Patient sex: M
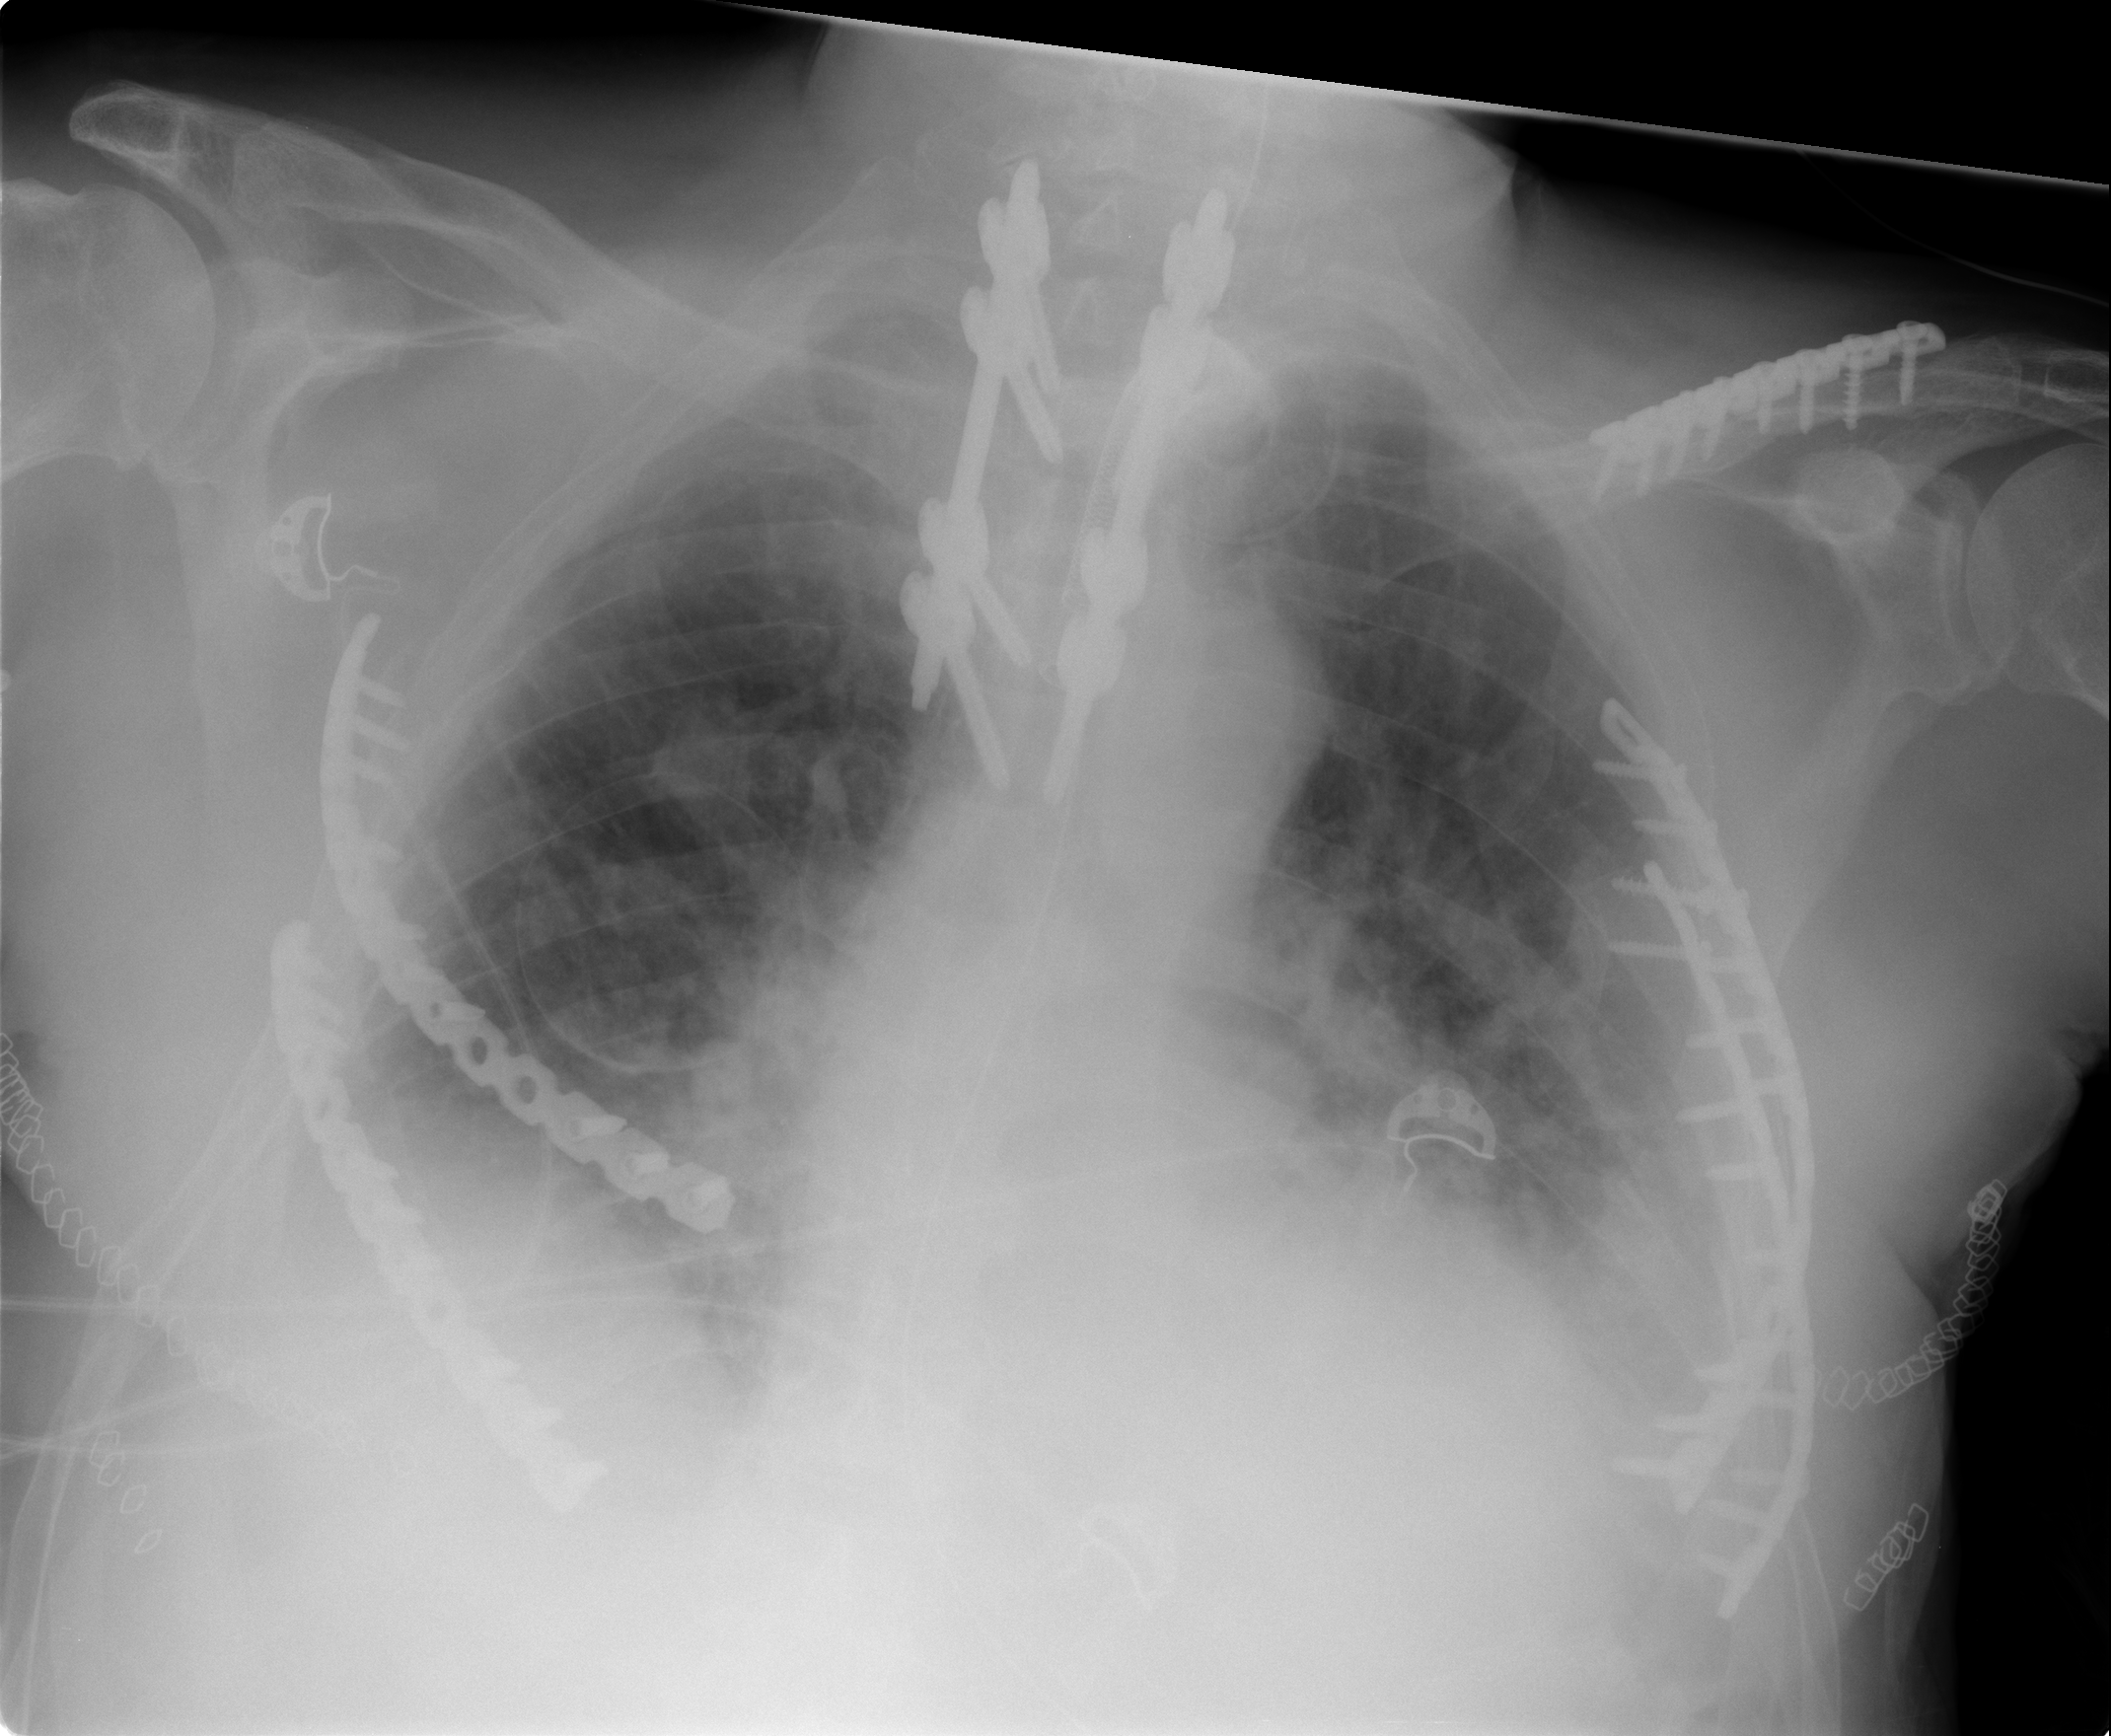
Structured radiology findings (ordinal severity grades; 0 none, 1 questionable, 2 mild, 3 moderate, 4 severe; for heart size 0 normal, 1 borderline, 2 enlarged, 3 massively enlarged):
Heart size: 1
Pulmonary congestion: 2
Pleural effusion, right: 2
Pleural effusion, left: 2
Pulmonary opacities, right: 0
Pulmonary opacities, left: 0
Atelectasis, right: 2
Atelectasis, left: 2